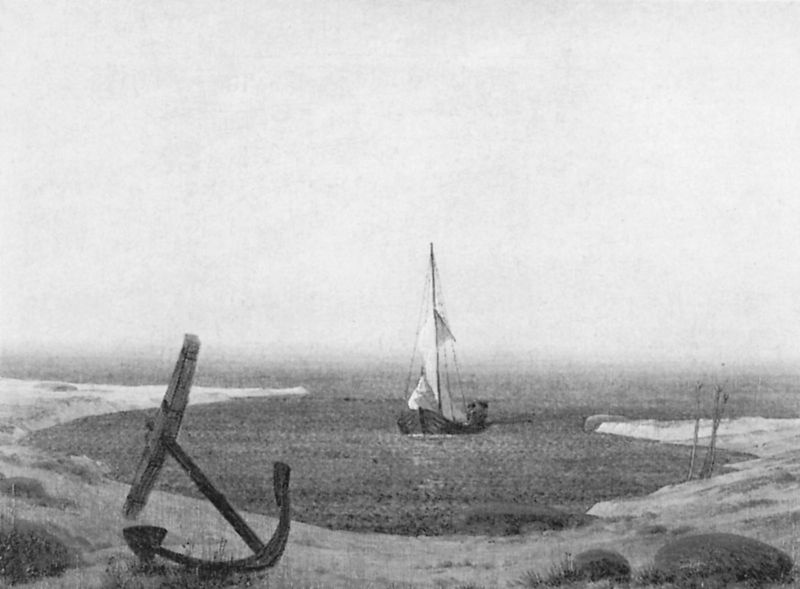
Titel: Abend
Künstler: Caspar David Friedrich
Institution: Zürich, Privatbesitz
Schlagwörter: felsen, himmel, meer, wasser, sand, ufer, grau, holz, schwarz, vordergrund, weiss, zeichnung, gras, malerei, blass, stein, steine, bild, horizont, schilf, boot, küste, schiff, segel, segelboot, strand, ruhe, düster, mast, segelschiff, weis, hafen, seile, bucht, taue, segeln, panzer, stangen, schwimmen, schwarzweiss, verschwommen, einfahrt, anker, wassser, plache, aufgetakelt